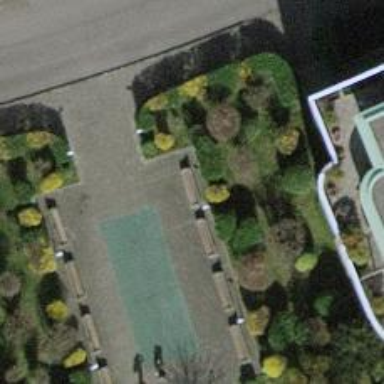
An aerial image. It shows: Concrete bench.